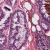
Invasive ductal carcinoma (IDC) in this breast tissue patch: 0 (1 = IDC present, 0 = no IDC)